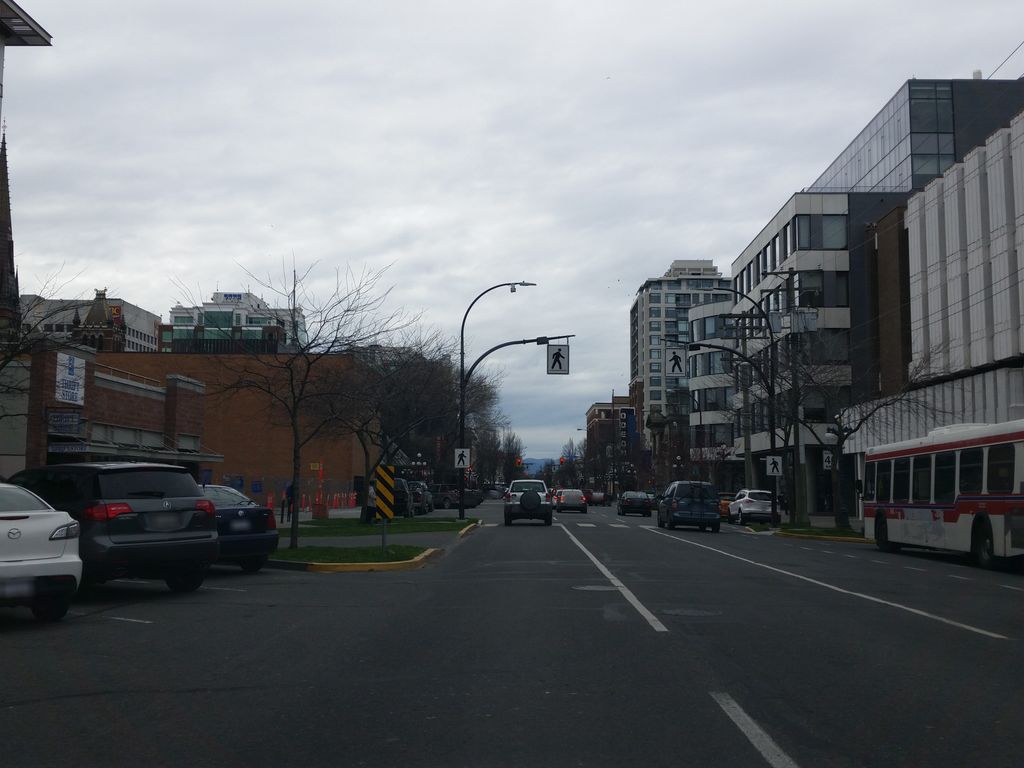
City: victoria